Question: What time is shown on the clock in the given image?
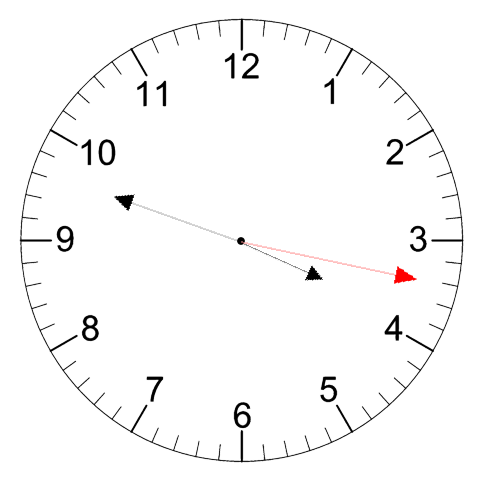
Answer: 03:48:17